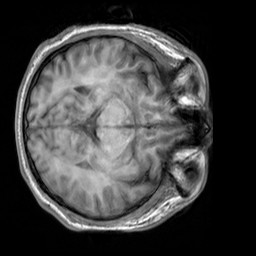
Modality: T1w
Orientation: axial
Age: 20
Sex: male
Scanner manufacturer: siemens
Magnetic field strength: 3 T
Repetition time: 2.3 s
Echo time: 0.00303 s